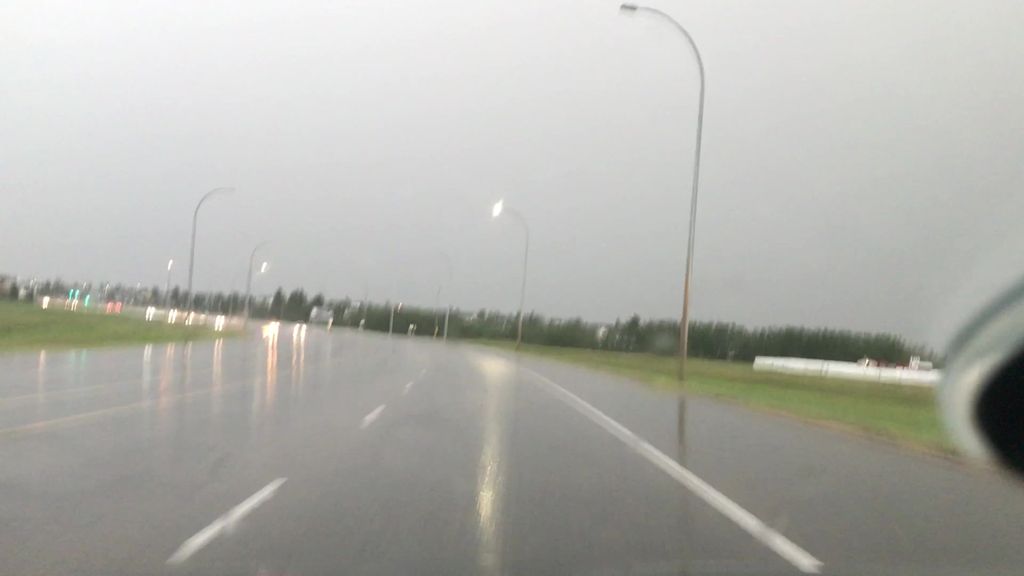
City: edmonton